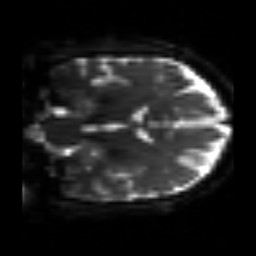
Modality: sbref
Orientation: coronal
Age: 39
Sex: female
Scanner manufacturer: siemens
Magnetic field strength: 3 T
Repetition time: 3.2 s
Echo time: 0.081 s